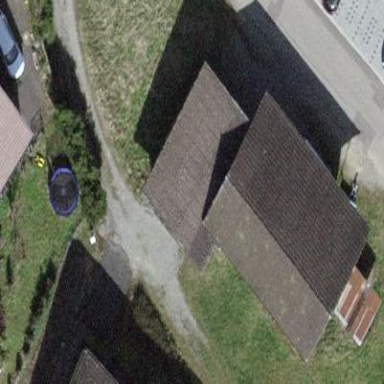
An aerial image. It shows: Garage.